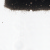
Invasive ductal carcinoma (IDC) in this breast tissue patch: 0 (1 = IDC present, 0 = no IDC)